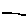
Label: line